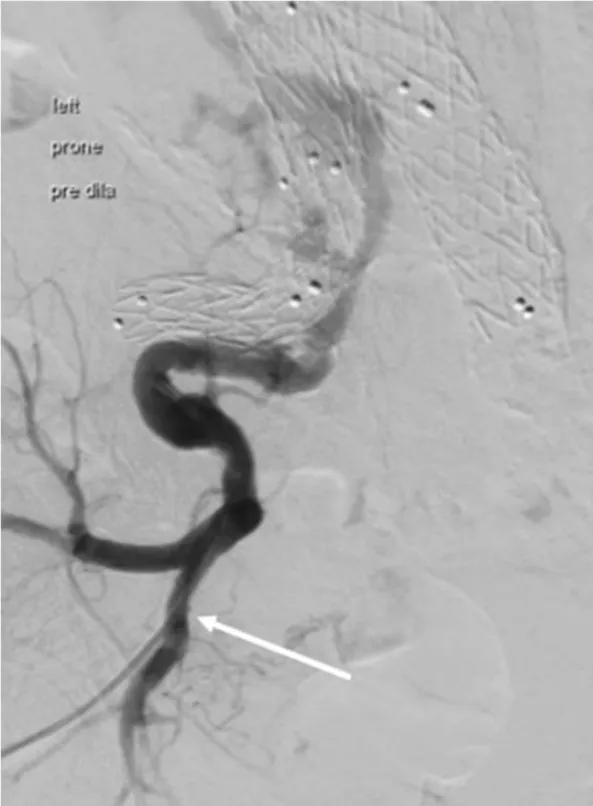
Angiogram via a 4 Fr catheter inserted in the anterior branch of the left IIA (arrow) demonstrating type II endoleak within the aneurysm sac (arrowhead).
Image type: radiology (ct)